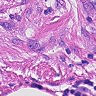
Metastatic tissue present: yes